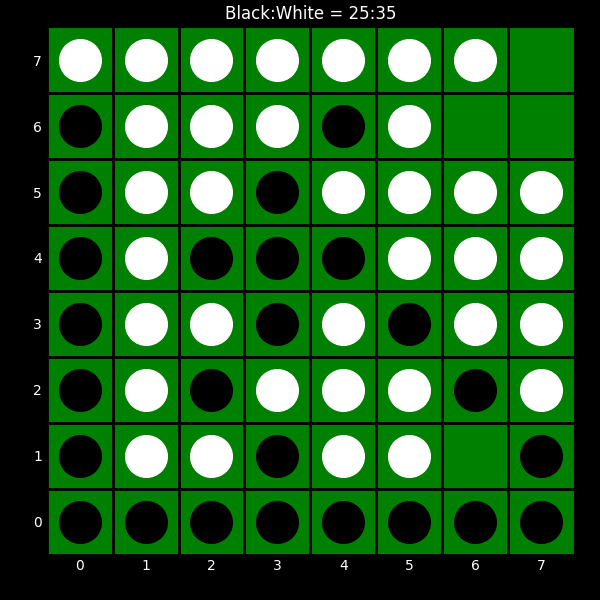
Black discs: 25
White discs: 35